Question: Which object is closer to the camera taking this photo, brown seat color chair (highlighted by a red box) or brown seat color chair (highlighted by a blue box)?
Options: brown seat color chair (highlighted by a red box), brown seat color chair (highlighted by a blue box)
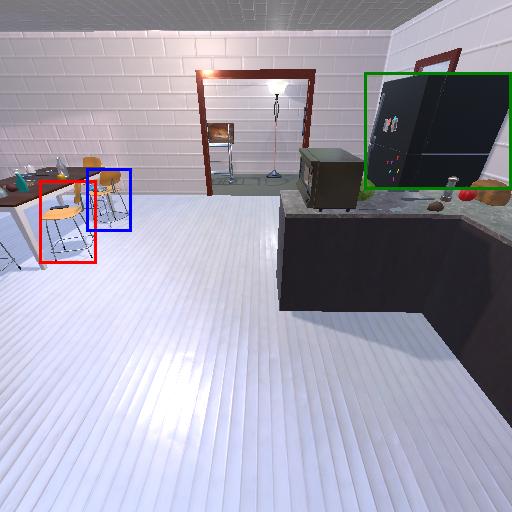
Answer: brown seat color chair (highlighted by a red box)